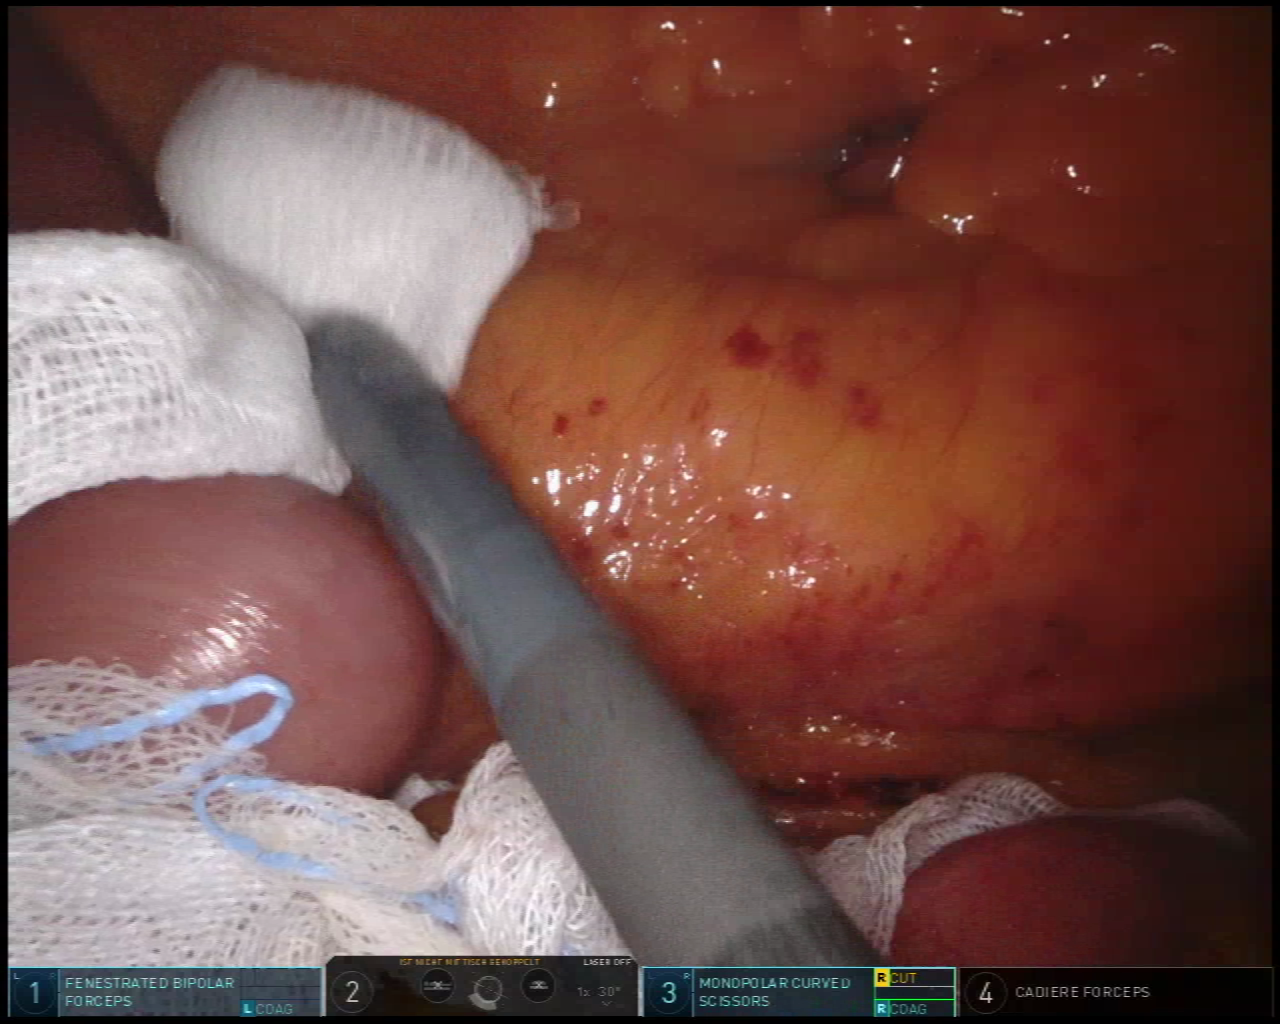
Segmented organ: small_intestine
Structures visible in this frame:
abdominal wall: no
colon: no
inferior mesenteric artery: no
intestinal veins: no
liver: no
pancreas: no
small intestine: yes
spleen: no
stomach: no
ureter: no
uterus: no
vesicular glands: no